Question: I want to cancel a redirection started by a javascript function.
The javascript redirects to the home page in 5 seconds and it appears as an error message. I want to make the redirection to be cancelled on a mouse click on the error message. Any help please.

PHP Code:
'''
<div id="error">
<?php
//redirect
if (isset($_GET['err'])){
if ($_GET['err'] == 1){
echo "You are successfully logged out. You will be redirected to the home page in <strong><span id = 'seconds'> 5 </span> </strong> seconds.";
}elseif($_GET['err'] == 0){
echo "Your session has been expired. Please login again.!";
}
}
?>
</div>
'''
Javascript:
'''
<script>
var seconds = 5;
var err = <?php echo $_GET['err'] ; ?>;
if (err == 1){
setInterval(
function(){
if (seconds <= 1) {
window.location = 'http://****.***.***.***/***';
}
else {
document.getElementById('seconds').innerHTML = --seconds;
}
},
1000
);
}
</script>
'''
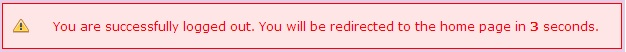
Answer: You are actually trying to stop a setInterval, which you can easily do by naming it first and then clearing it in the condition you want.
'''
var redirInt = setInterval(function() {
// etc.
},5000);
'''
and your cancelling line...
'''
clearInterval(redirInt);
'''